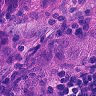
Metastatic tissue present: yes